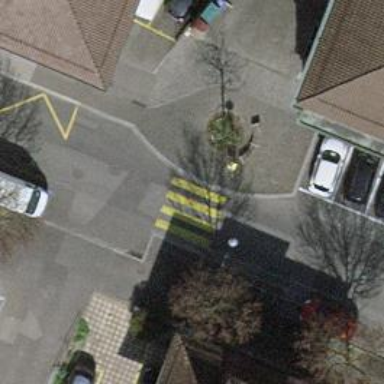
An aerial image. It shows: Post box is visible.